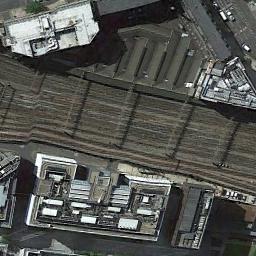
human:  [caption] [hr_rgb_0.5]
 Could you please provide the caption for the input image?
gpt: There are several towering trees on one side of the railway .

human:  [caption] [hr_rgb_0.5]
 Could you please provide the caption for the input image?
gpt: These railways are flanked by some buildings .

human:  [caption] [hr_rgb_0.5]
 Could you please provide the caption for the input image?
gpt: There are several buildings beside the railway .

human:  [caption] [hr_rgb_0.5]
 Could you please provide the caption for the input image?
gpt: The railway is next to some houses .

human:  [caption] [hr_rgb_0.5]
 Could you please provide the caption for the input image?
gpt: There are some buildings beside the railway .